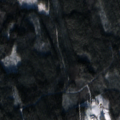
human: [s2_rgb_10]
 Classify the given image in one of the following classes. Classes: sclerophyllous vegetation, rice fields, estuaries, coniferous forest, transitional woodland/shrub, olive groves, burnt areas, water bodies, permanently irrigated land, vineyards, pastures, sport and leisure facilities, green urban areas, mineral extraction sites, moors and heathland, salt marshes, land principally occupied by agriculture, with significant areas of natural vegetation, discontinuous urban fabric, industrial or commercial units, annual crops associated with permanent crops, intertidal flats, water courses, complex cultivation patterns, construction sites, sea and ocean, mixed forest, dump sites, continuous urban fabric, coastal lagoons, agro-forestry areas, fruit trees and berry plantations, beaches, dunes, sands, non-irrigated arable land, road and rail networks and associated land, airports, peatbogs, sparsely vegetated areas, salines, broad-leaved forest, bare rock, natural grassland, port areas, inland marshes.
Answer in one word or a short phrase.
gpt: coniferous forest, mixed forest, transitional woodland/shrub